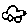
Label: car